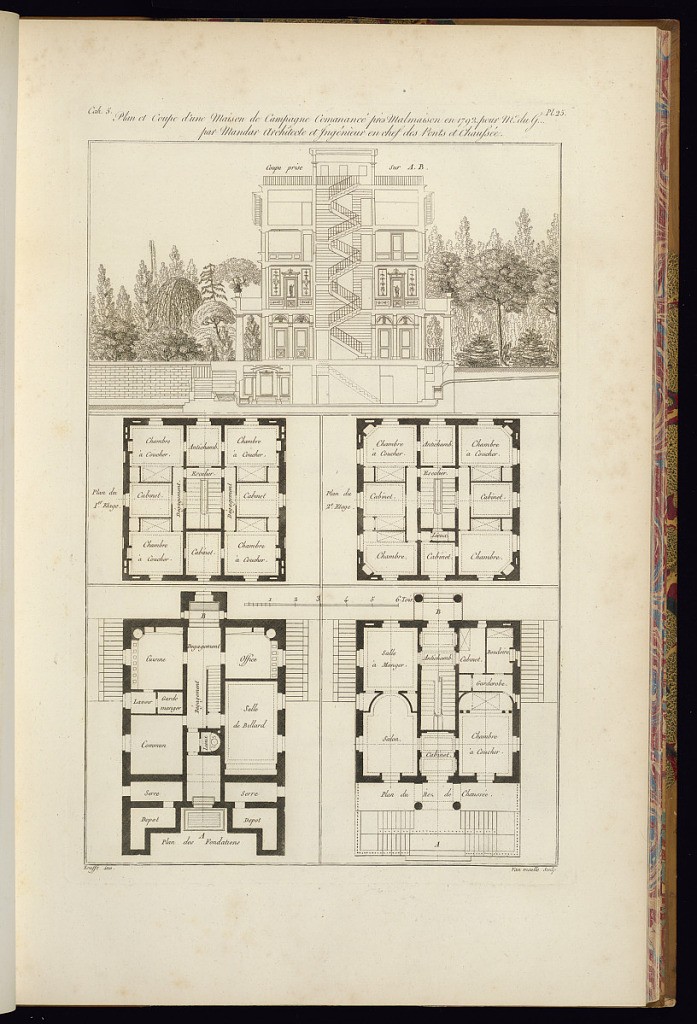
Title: Plan et Coupe d’une Maison de Campagne Comanancé près Malmaison en 1792 pour Me du G par Mandar Architecte et Ingénieur en chef des Ponts et Chaussée
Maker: Jean-Charles Krafft, French, 1764 - 1833
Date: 1812
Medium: Etching and engraving on paper
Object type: Print
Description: An architectural print illustrating a country house with a sectional view of the interior flanked by trees, and four floor plans below. The house features neoclassical motifs with decorative paneling, a central staircase, and two portico entrances. The plate is titled, numbered, and signed.